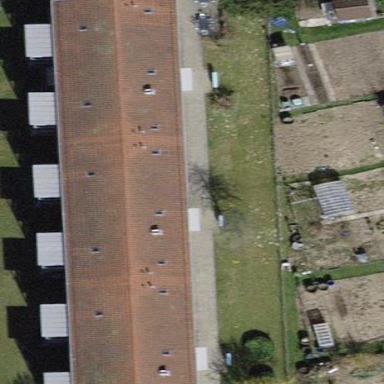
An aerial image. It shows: Building with tile roof.